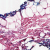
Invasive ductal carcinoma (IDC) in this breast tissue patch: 0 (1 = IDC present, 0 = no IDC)